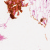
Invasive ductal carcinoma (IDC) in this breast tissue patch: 0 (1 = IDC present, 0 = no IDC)